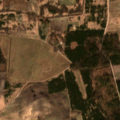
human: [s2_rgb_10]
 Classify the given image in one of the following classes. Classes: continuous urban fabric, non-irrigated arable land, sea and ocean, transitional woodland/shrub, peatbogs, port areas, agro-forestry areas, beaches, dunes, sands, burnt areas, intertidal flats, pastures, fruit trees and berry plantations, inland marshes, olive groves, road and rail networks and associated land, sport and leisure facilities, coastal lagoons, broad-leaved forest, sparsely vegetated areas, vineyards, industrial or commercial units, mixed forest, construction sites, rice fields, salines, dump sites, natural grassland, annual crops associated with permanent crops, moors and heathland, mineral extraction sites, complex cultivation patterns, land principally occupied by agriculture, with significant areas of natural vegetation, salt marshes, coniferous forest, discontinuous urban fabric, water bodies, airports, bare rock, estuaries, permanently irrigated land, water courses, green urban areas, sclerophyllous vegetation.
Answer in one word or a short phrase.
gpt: non-irrigated arable land, fruit trees and berry plantations, pastures, complex cultivation patterns, land principally occupied by agriculture, with significant areas of natural vegetation, mixed forest, transitional woodland/shrub